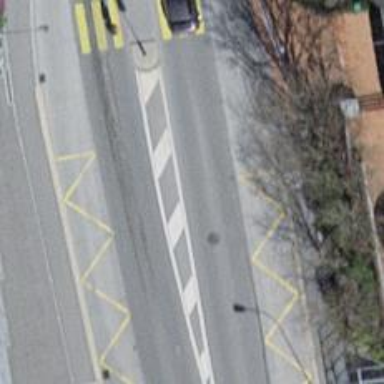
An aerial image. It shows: Public transport stop position.